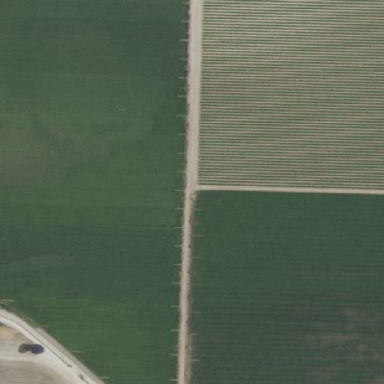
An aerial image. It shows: Farmland with fields for crop cultivation.